Interaction volume radius: 5 \u00c5
Interaction volume height: 20 \u00c5
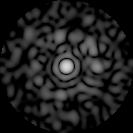
Disorder parameter: 0.8398